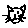
Label: cat